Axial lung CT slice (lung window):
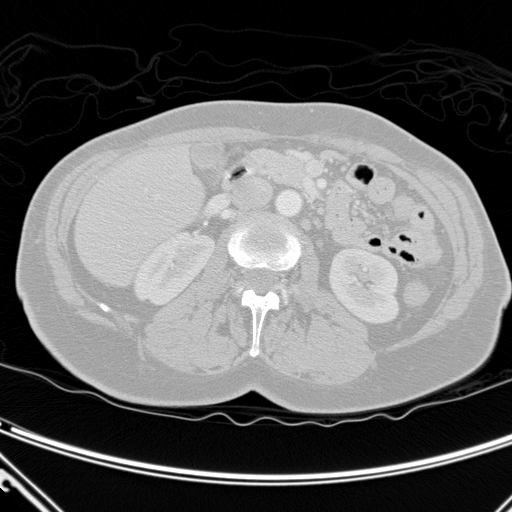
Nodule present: no